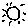
Label: sun